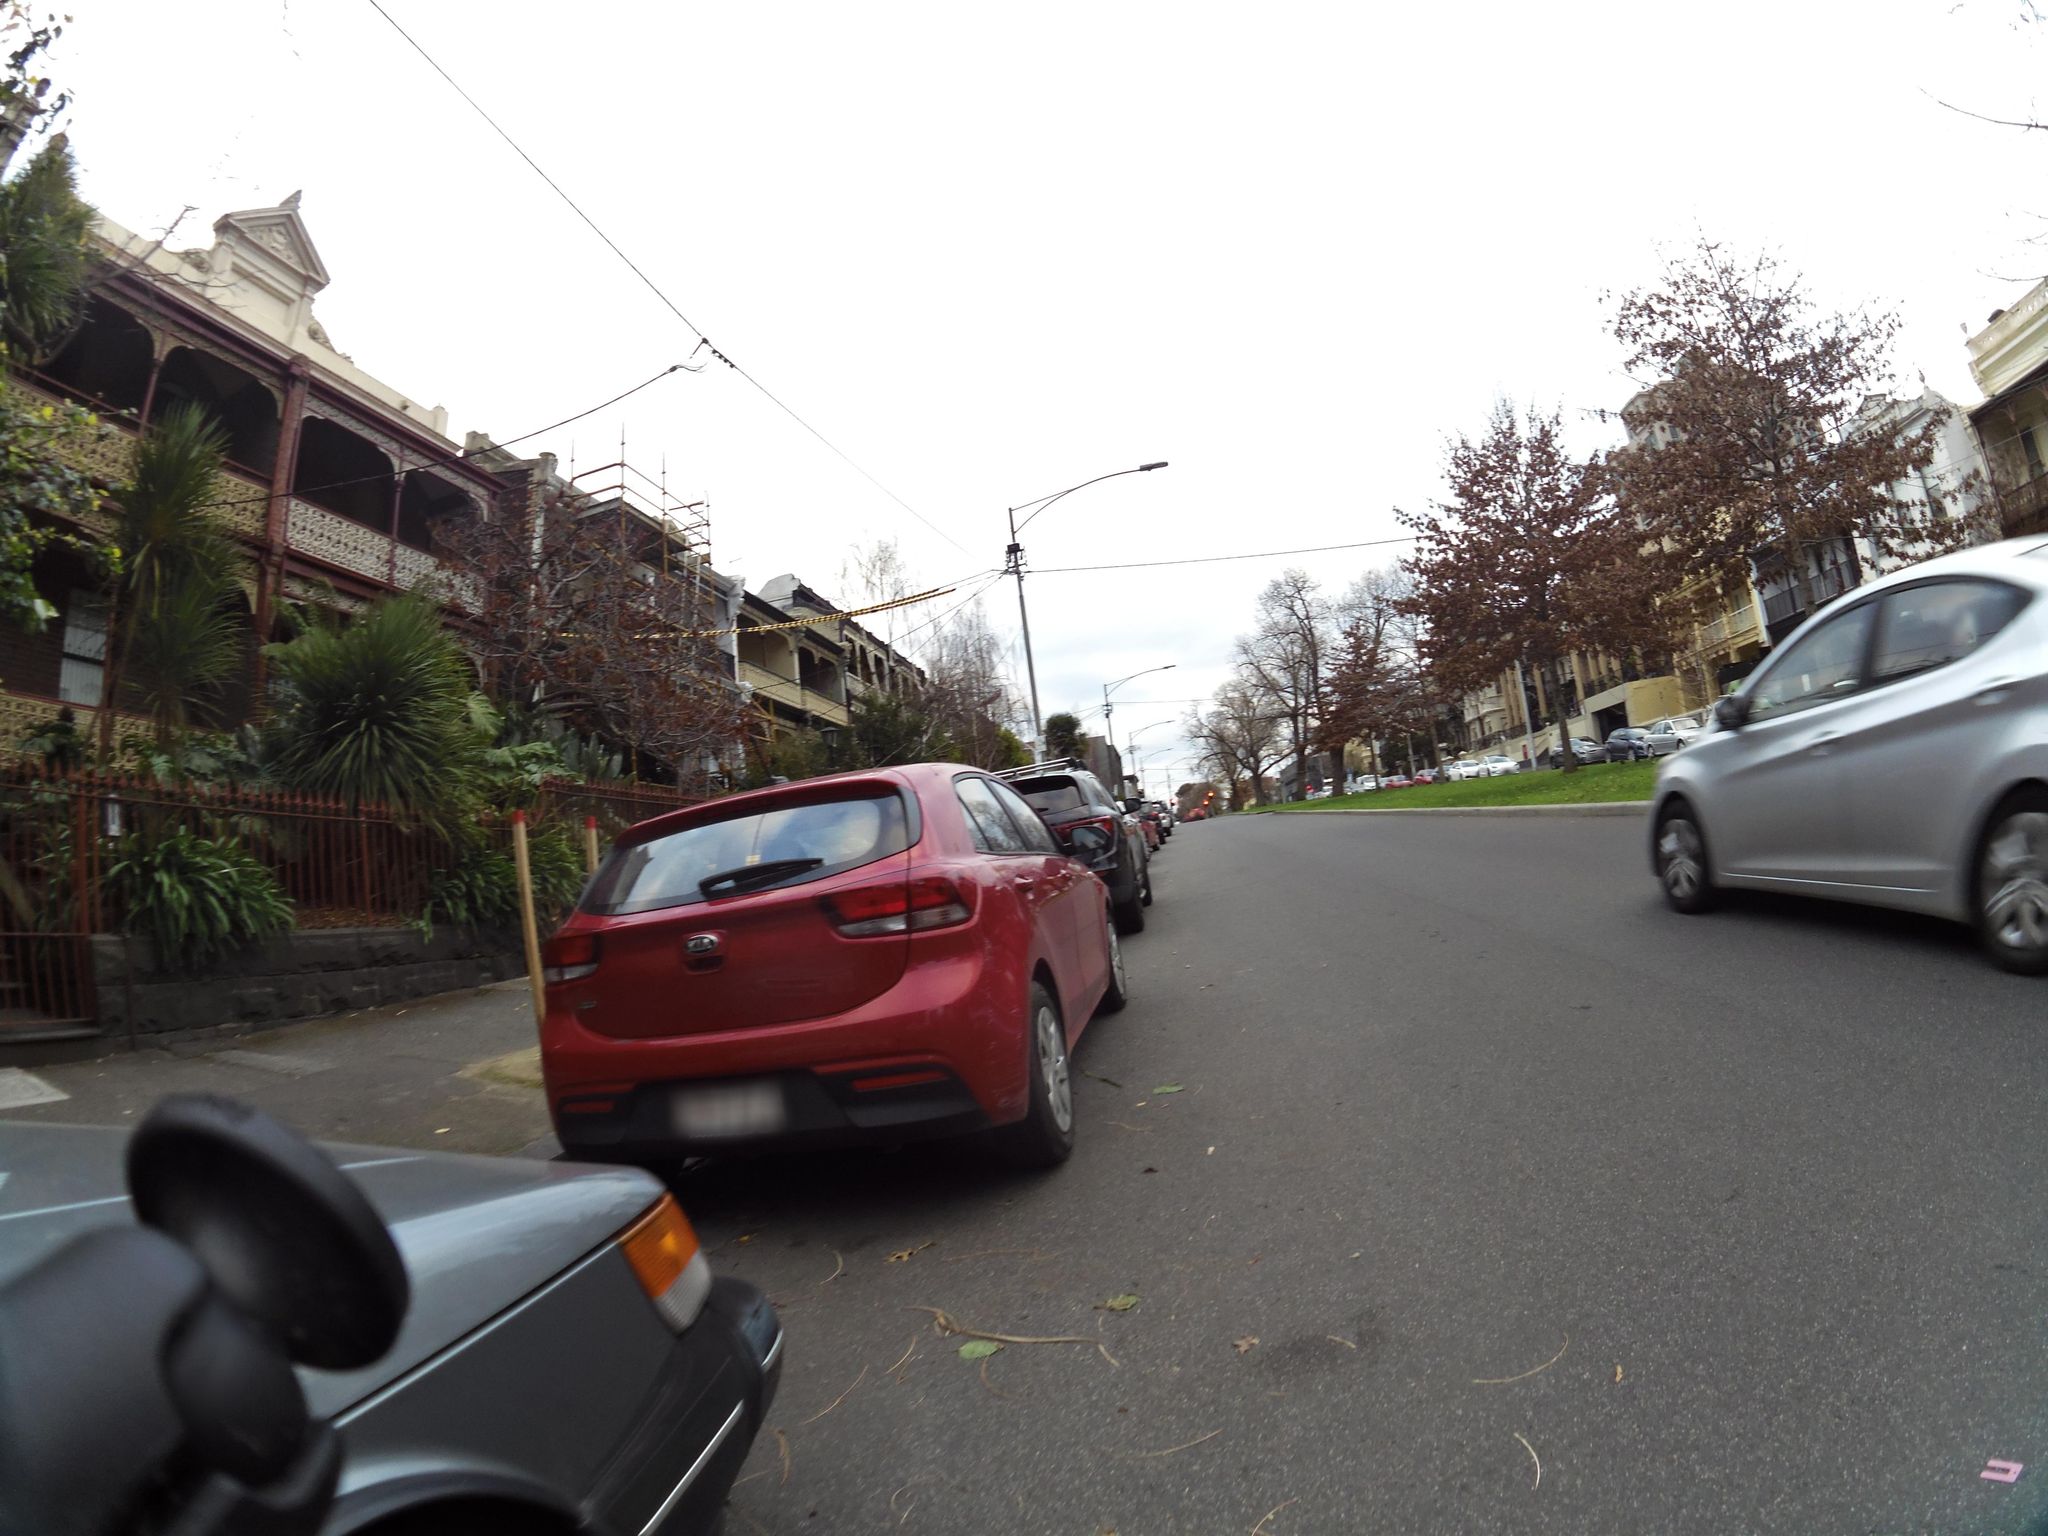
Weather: cloudy
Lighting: day
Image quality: good
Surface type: driving surface
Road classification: residential
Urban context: urban centre
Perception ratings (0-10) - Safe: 5.26, Lively: 6.34, Beautiful: 7.73, Boring: 2.23, Depressing: 2.07, Wealthy: 4.26